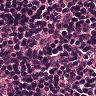
Metastatic tissue present: no